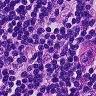
Metastatic tissue present: yes